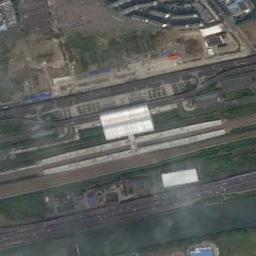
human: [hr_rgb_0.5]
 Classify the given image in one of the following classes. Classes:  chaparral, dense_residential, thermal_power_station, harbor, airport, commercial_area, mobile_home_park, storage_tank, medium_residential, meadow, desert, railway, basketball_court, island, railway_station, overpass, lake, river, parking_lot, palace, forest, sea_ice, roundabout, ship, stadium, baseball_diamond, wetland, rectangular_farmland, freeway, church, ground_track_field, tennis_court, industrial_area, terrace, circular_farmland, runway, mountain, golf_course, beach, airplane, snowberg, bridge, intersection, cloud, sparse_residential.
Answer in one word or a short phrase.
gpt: railway_station